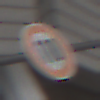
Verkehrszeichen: Geschwindigkeit110
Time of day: MorningAfternoon
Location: Roofed (Urban)
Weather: PartlyCloudy
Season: NotSpecified
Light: Natural